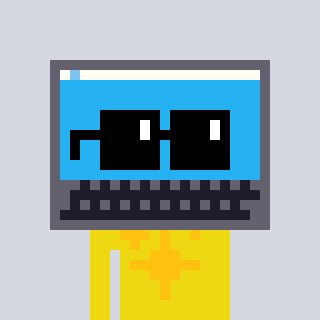
a pixel art character with square black sunglasses, a laptop-shaped head and a yellow-colored body on a cool background